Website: lowes
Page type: billing-address
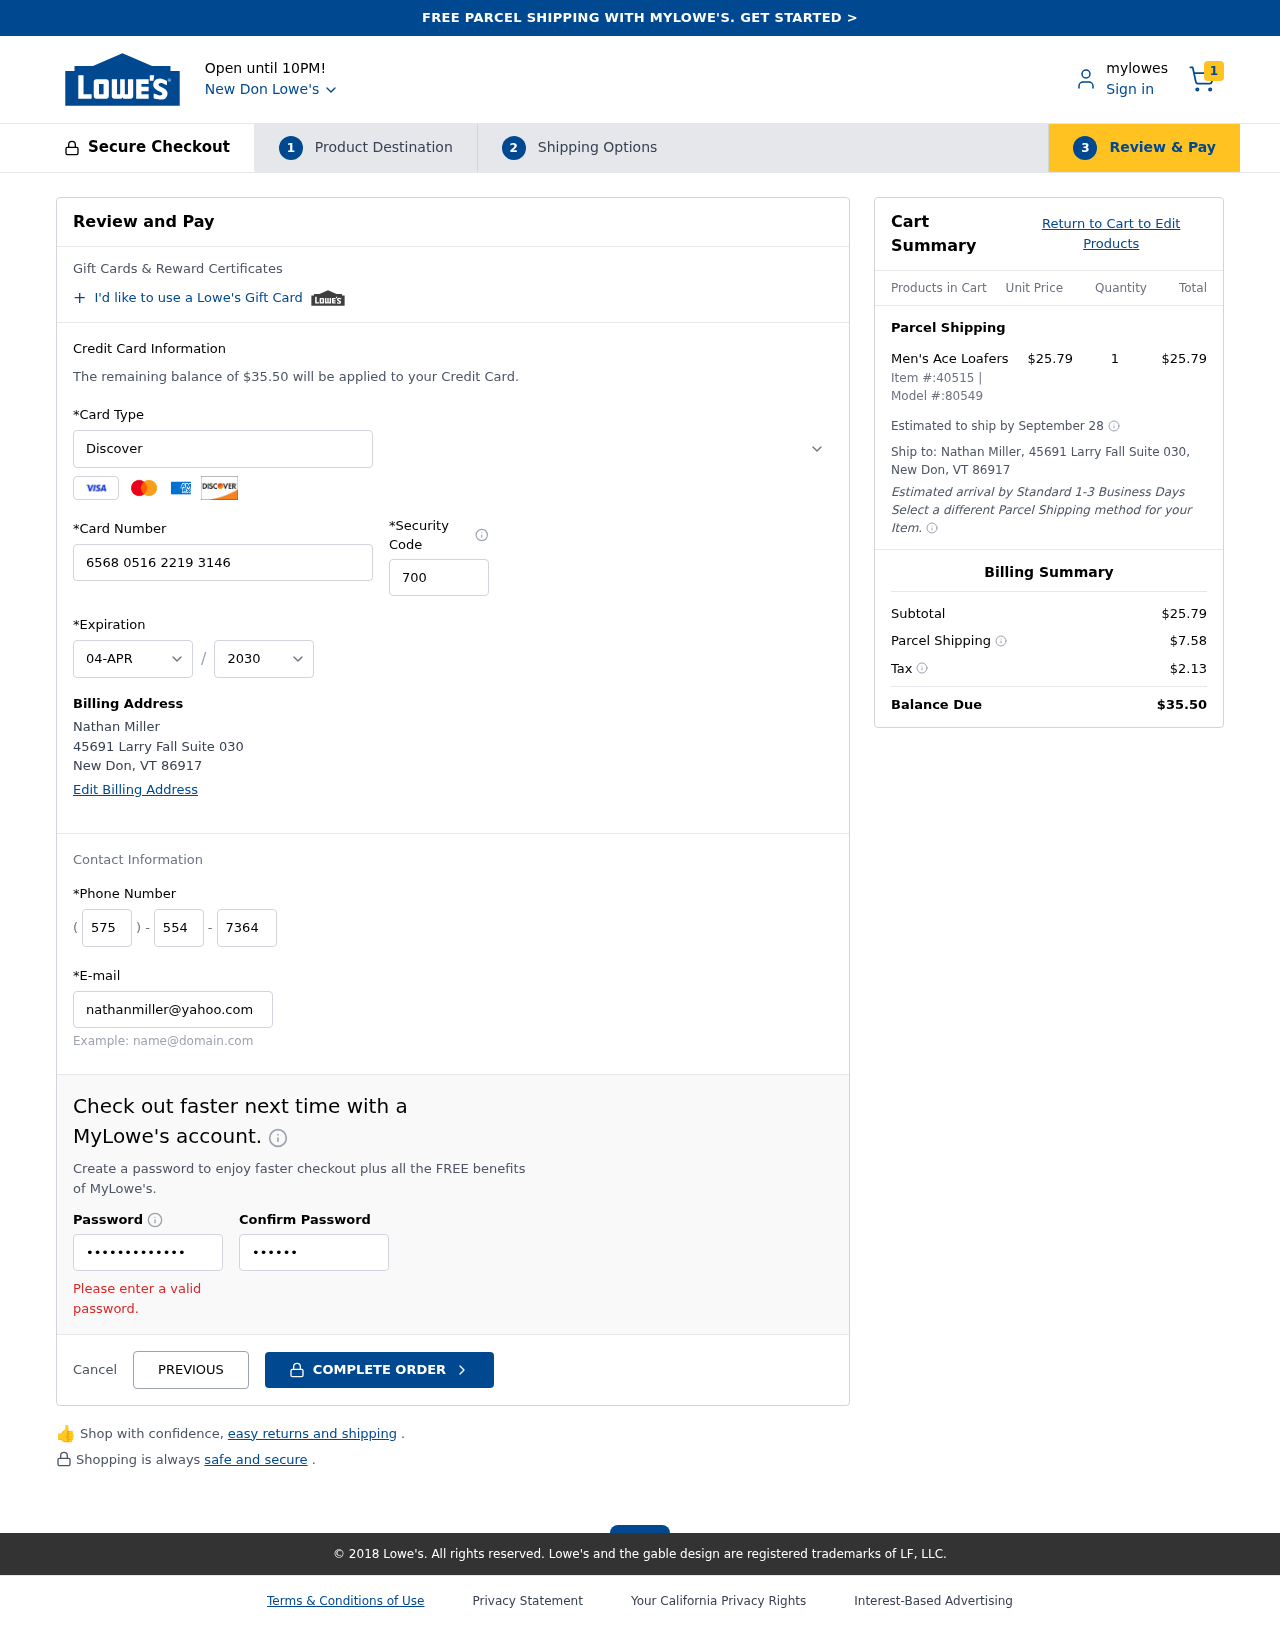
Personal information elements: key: PII_CARD_CVV
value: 700
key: PII_CARD_EXPIRY_MONTH
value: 04
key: PII_CARD_EXPIRY_YEAR
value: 30
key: PII_CARD_NUMBER
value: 6568 0516 2219 3146
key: PII_CARD_TYPE
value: Discover
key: PII_CITY
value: New Don
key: PII_CITY_STATE_ZIP
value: New Don, VT 86917
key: PII_EMAIL
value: nathanmiller@yahoo.com
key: PII_FULLNAME
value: Nathan Miller
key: PII_PHONE_AREA
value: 575
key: PII_PHONE_PREFIX
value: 554
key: PII_PHONE_SUFFIX
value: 7364
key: PII_STREET
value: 45691 Larry Fall Suite 030
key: PII_FULLNAME2
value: Nathan Miller
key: PII_STREET2
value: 45691 Larry Fall Suite 030
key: PII_CITY_STATE_ZIP2
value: New Don, VT 86917
Product elements: key: PRODUCT1_NAME
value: Men's Ace Loafers
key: PRODUCT1_PRICE
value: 25.79
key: PRODUCT1_QUANTITY
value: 1
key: PRODUCT_ITEM_NUMBER
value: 40515
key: PRODUCT_MODEL_NUMBER
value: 80549
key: PRODUCT1_LINE_TOTAL
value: $25.79
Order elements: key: ORDER_NUM_ITEMS
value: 1
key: ORDER_TOTAL
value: $35.50
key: ORDER_SHIPPING_DATE
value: September 28
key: ORDER_SUBTOTAL
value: $25.79
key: ORDER_SHIPPING_COST
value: $7.58
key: ORDER_TAX
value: $2.13